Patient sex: M
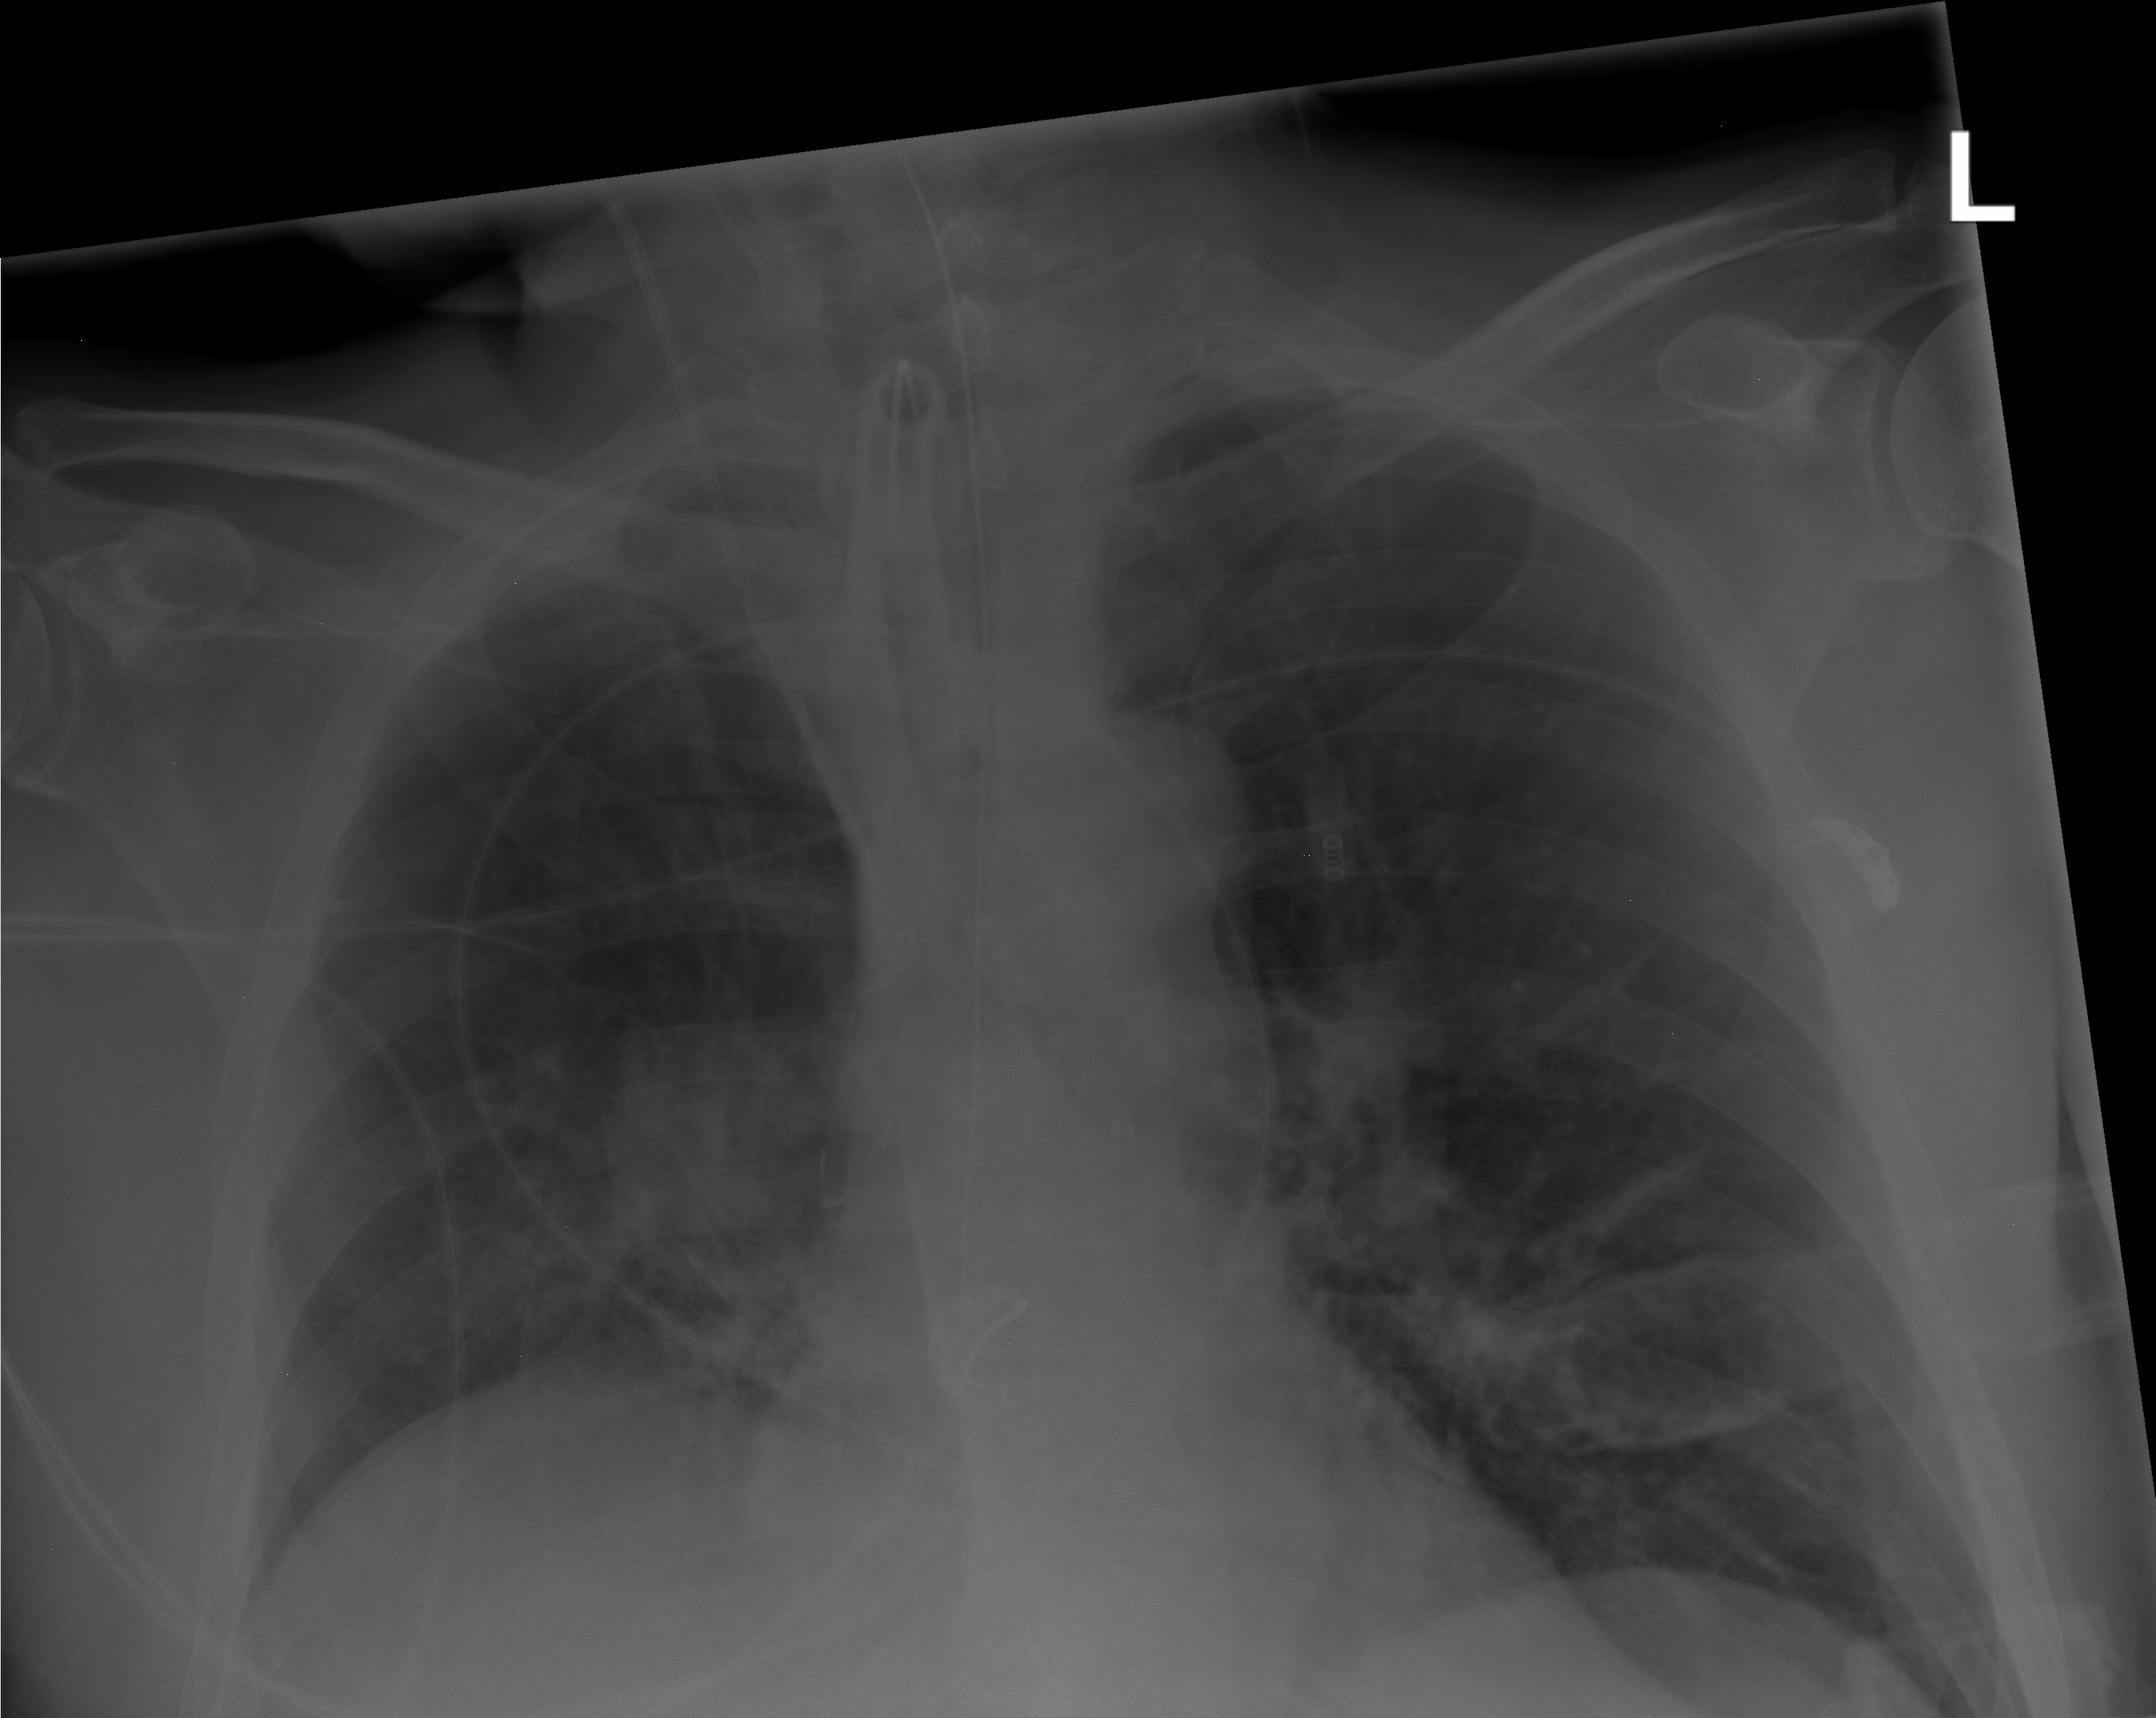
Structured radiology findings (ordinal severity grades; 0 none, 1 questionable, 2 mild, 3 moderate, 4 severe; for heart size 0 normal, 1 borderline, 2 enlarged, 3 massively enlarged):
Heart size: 0
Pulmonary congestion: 2
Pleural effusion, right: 0
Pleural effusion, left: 0
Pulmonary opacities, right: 2
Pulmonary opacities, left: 0
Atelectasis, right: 0
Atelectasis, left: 0